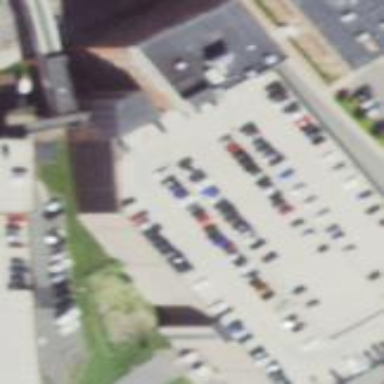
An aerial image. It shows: Multi-storey parking building.